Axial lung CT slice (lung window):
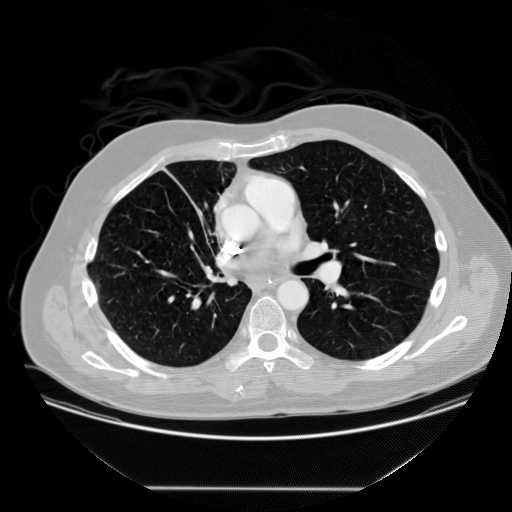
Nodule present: no